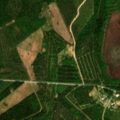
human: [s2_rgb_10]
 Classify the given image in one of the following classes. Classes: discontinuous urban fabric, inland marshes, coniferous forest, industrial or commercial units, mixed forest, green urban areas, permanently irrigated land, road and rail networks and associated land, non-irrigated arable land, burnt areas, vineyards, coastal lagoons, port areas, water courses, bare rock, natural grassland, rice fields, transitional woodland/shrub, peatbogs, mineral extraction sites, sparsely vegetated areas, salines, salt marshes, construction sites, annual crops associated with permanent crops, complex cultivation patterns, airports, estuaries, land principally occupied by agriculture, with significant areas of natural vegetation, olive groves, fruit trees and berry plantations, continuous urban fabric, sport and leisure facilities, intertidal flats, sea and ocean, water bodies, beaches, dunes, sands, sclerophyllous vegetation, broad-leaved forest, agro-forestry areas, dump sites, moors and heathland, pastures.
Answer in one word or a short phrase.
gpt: coniferous forest, mixed forest, peatbogs